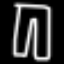
Label: pants